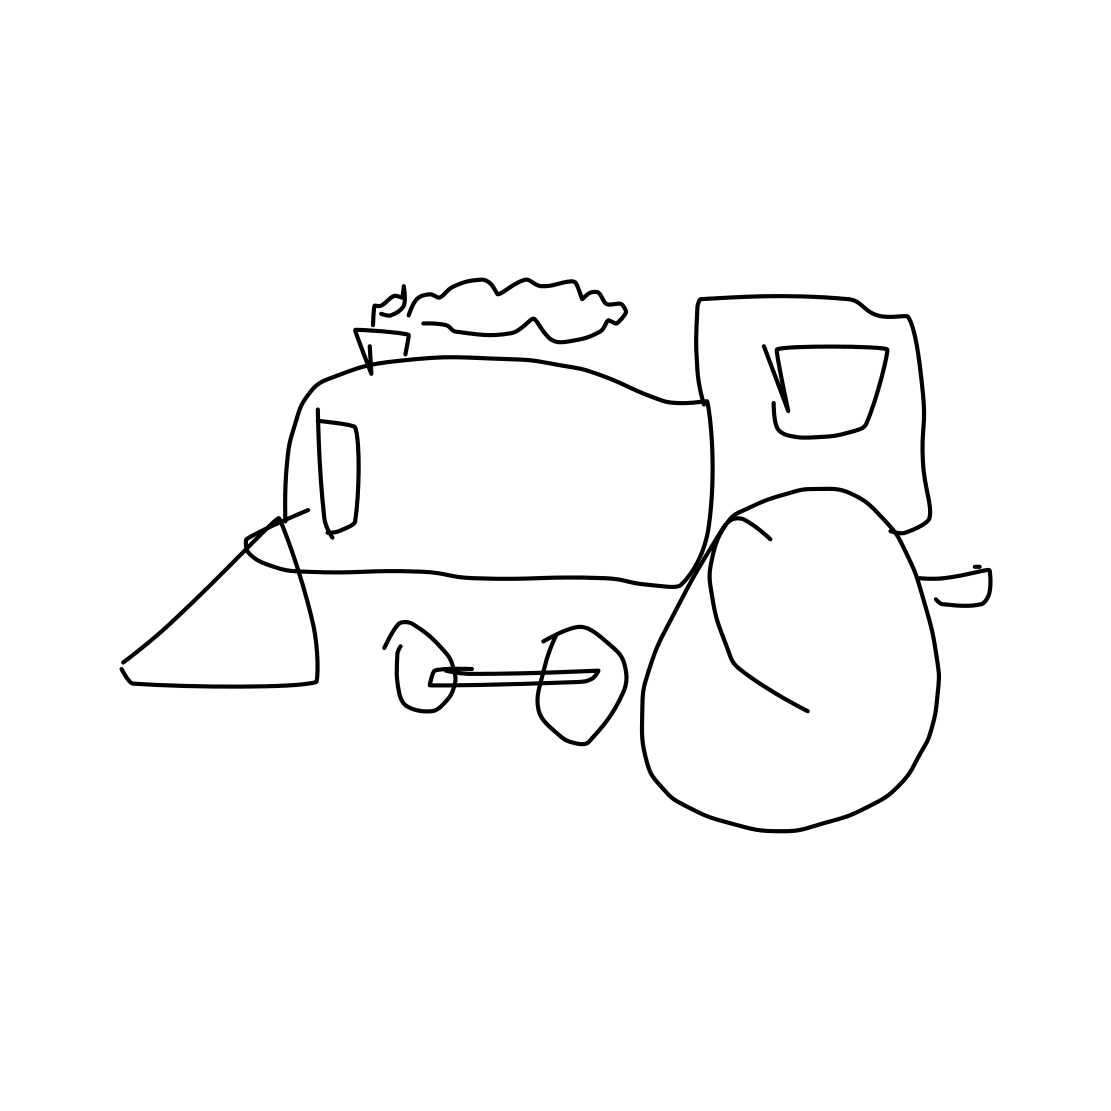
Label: train